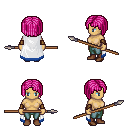
a pixel art fantasy rpg character, female body template, human, tanned skin, white trimmed cape, teal pants, pink pageboy hairstyle, leather bracers, brown shoes, spear, four views (front, back, left, right), 2x2 character sprite sheet, small pixel art, hard edges, no anti-aliasing